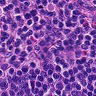
Metastatic tissue present: no